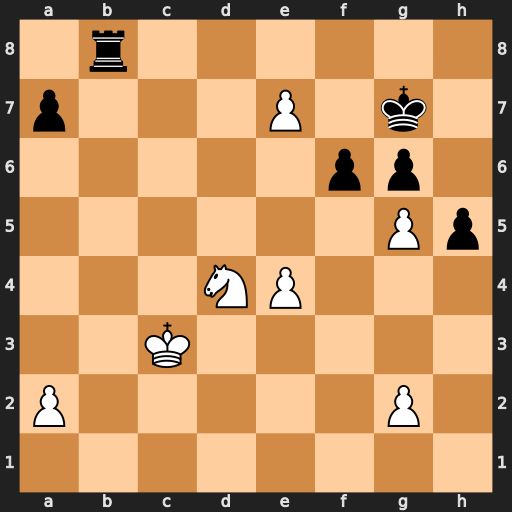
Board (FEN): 1r6/p3P1k1/5pp1/6Pp/3NP3/2K5/P5P1/8
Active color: w
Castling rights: -
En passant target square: -
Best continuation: Ne6+ Kf7 Nd8+ Kxe7 Nc6+ Ke6 Nxb8